Interaction volume radius: 5 \u00c5
Interaction volume height: 45 \u00c5
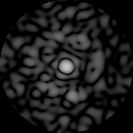
Disorder parameter: 0.8212